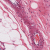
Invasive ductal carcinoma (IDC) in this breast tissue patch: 0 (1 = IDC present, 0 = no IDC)